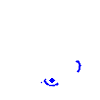
Particle: pion